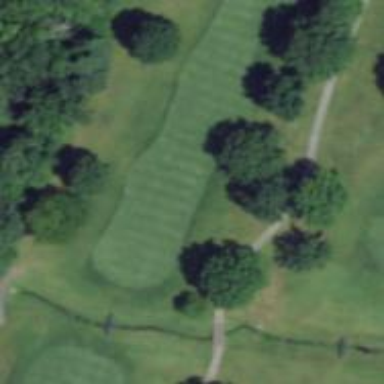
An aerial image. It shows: View of golf hole.